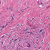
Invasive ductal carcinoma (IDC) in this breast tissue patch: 0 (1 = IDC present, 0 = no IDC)